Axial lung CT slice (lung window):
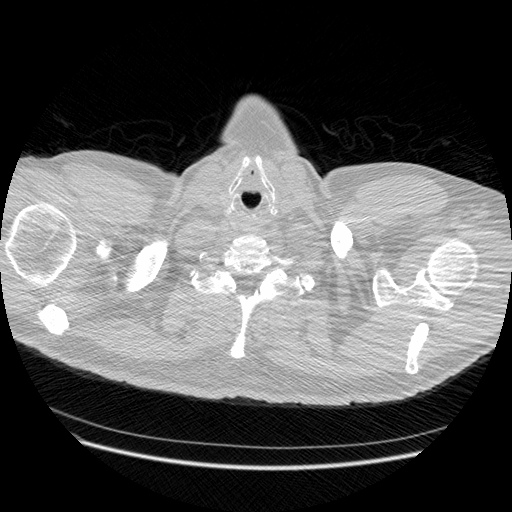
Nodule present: no